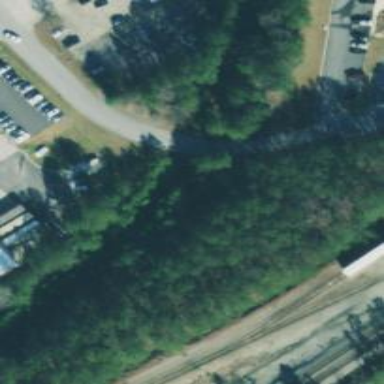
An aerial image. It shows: Disused railway spur line.